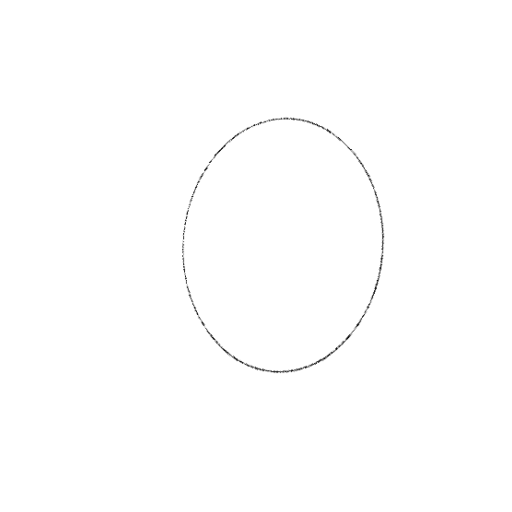
Crossing number: 0